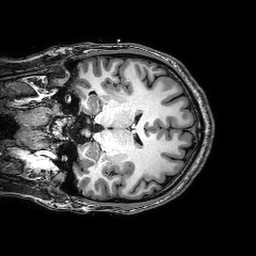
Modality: T1w
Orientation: coronal
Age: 21
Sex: male
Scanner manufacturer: philips
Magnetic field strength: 3 T
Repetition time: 0.008272 s
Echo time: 0.00379 s